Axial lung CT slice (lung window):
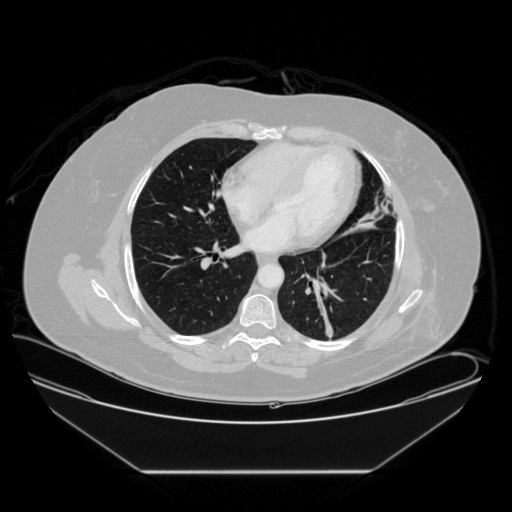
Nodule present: no